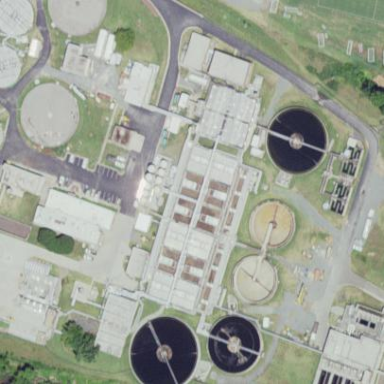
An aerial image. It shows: Wastewater plant.